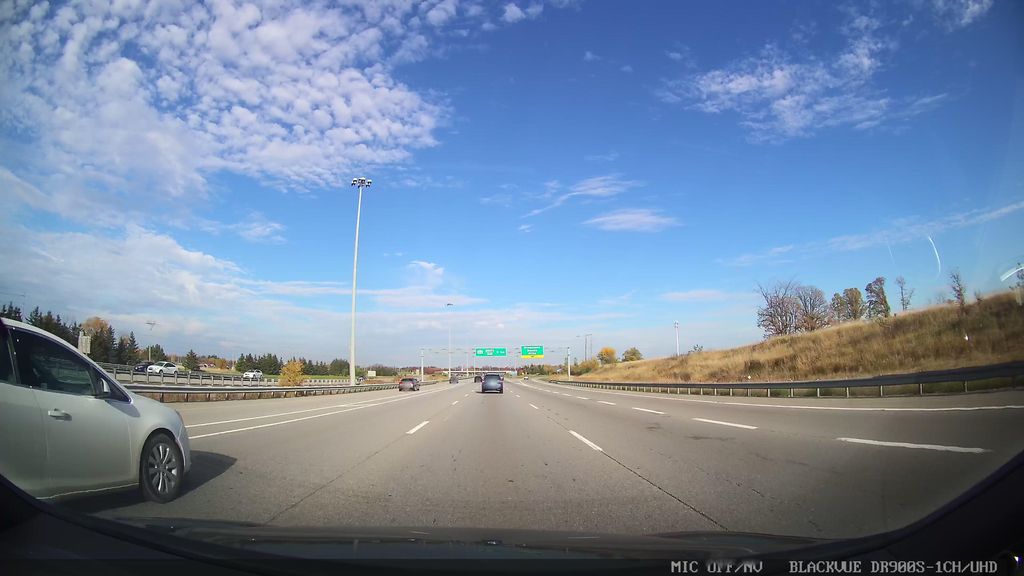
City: ottawa-gatineau